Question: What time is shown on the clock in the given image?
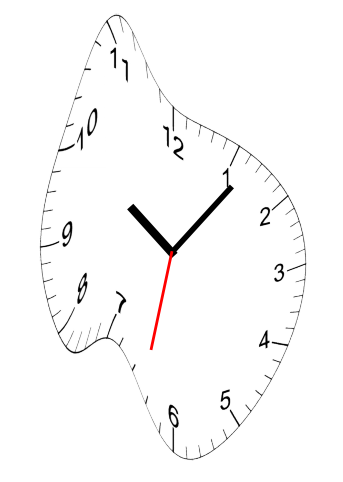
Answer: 10:06:32